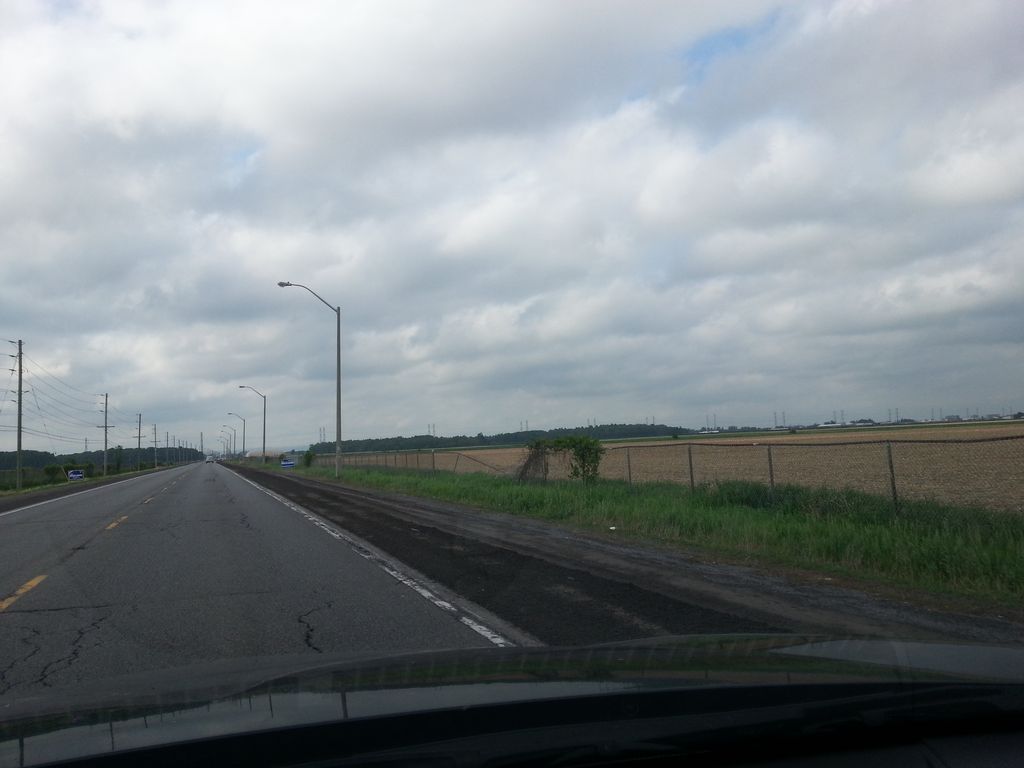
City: ottawa-gatineau